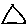
Label: triangle